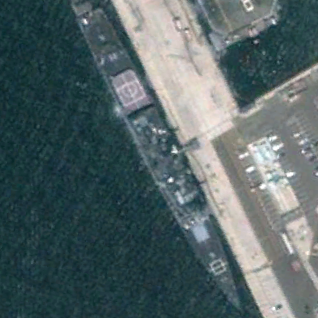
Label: cruiser